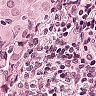
Metastatic tissue present: yes